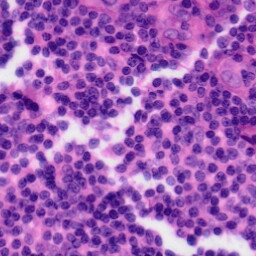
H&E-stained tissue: Tonsil